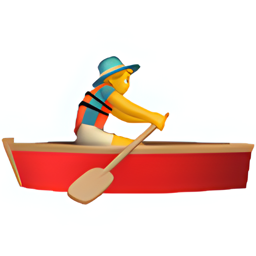
Name: rowboat
Emoji: 🚣
Group: People & Body
Sub-group: person-sport